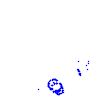
Particle: proton